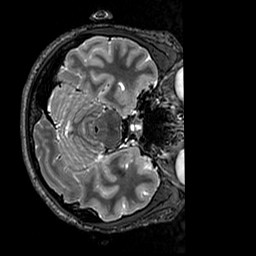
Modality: T2w
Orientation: axial
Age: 28
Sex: female
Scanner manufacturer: siemens
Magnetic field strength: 3 T
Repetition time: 3.2 s
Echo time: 0.728 s